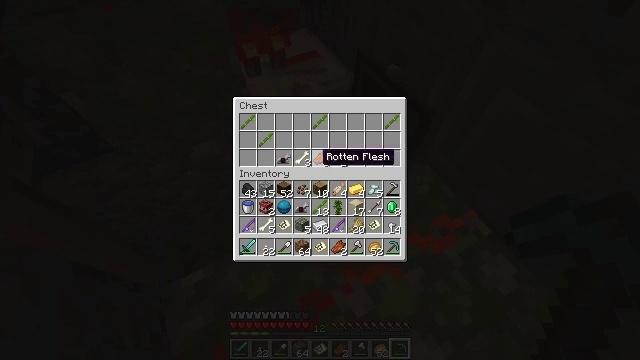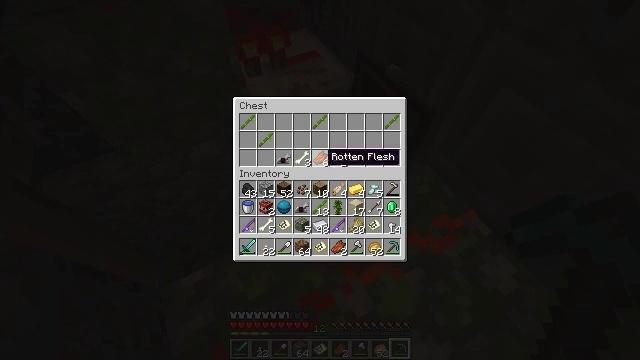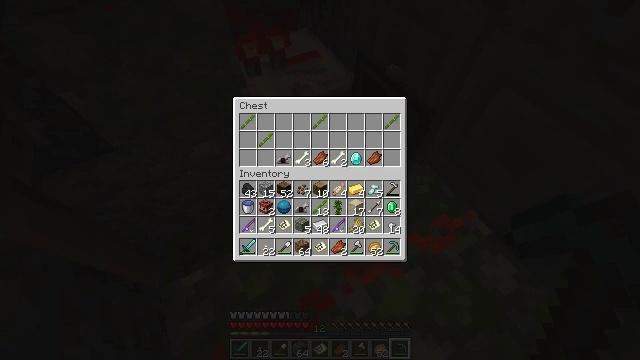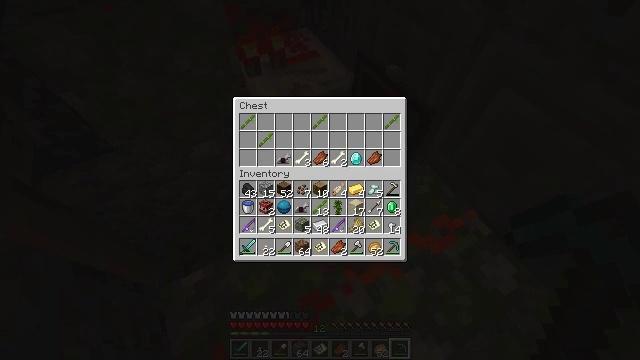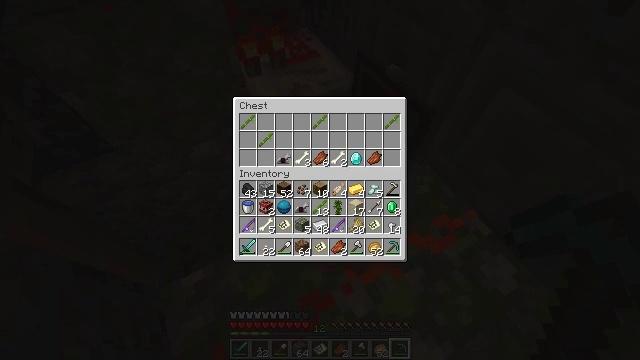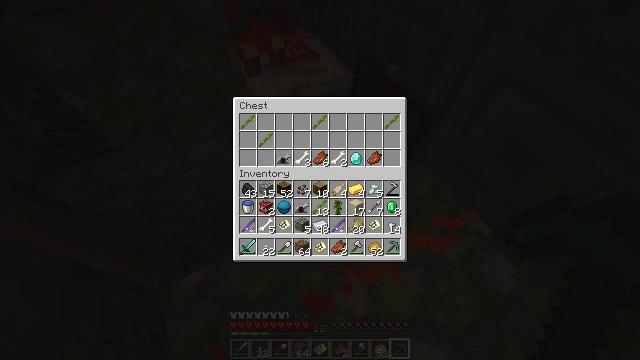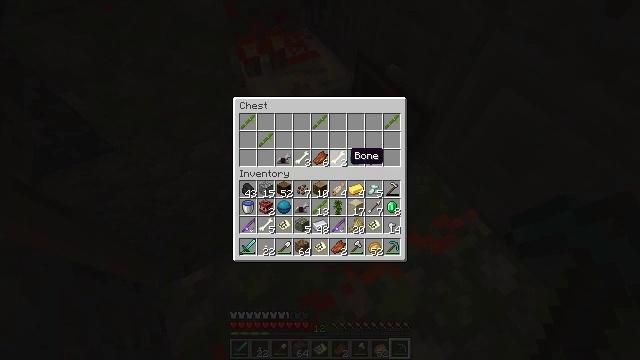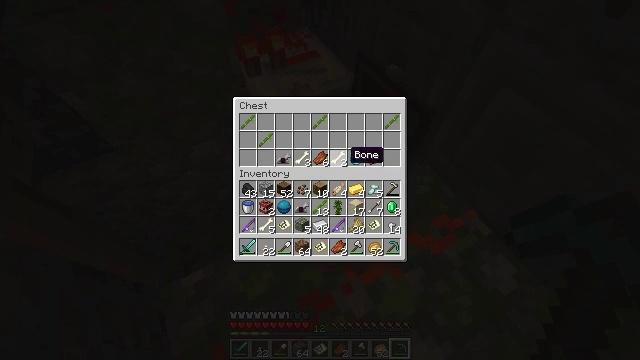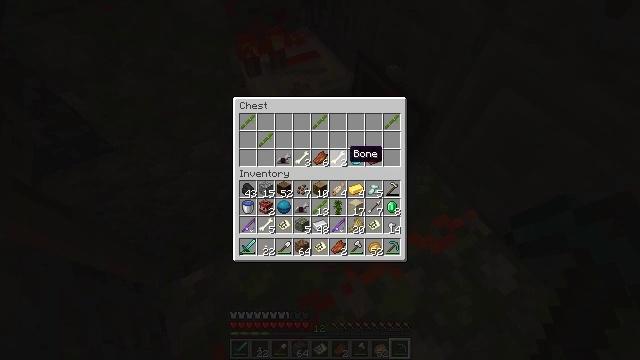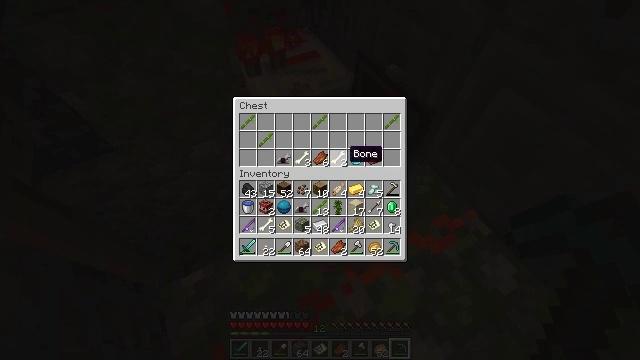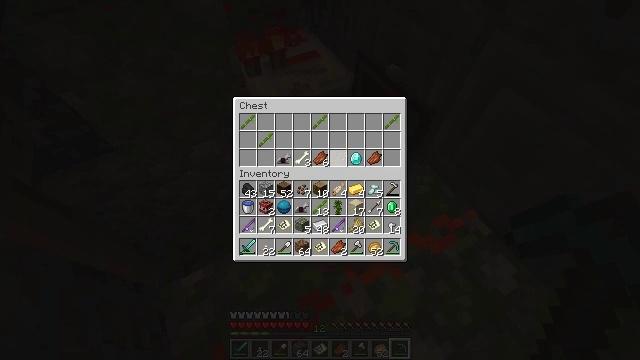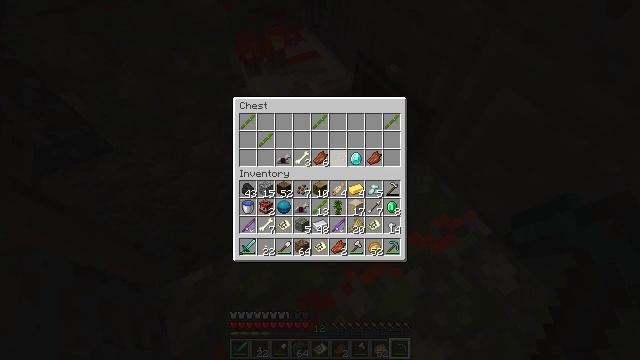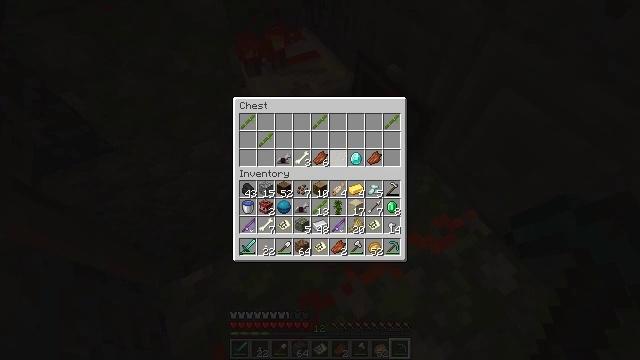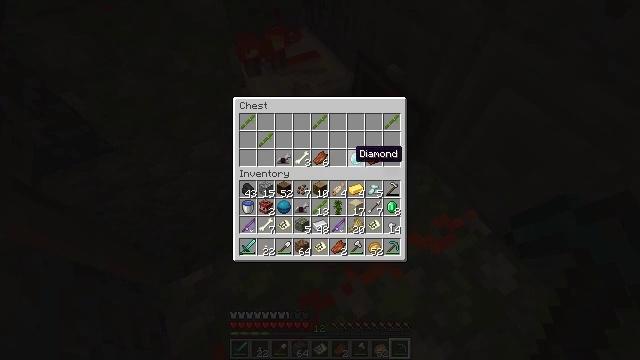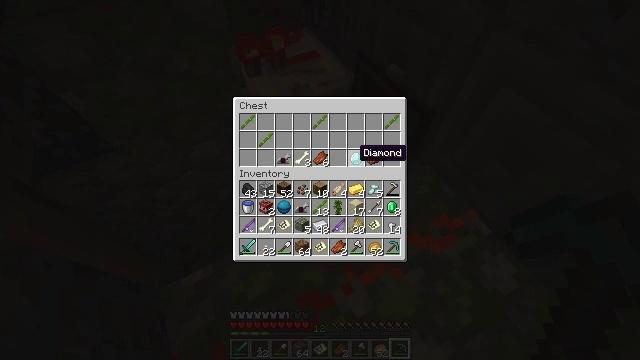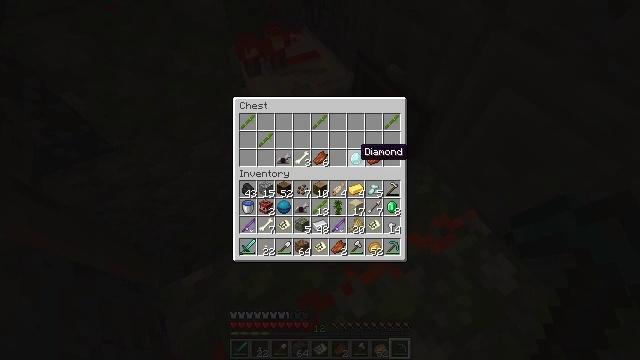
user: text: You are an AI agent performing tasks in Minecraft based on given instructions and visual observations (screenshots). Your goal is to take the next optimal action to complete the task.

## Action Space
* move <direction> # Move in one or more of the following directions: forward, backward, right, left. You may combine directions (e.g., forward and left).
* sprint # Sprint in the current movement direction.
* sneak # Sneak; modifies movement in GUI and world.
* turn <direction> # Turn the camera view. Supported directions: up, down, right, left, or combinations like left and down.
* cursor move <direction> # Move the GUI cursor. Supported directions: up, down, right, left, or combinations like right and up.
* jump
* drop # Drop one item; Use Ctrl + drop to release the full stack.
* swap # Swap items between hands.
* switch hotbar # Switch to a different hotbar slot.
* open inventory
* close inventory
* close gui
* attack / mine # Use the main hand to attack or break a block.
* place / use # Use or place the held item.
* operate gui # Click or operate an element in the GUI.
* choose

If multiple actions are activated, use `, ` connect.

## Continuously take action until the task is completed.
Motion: motion action
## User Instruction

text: Break the vines.
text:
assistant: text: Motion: no_op
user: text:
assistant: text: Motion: cursor move right
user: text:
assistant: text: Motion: cursor move right
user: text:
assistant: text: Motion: no_op
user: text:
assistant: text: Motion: no_op
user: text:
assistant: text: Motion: no_op
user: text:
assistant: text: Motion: no_op
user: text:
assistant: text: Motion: no_op
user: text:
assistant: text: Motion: no_op
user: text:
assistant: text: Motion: sneak, operate gui
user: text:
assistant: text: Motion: sneak, operate gui
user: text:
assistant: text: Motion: sneak, operate gui
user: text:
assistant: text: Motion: sneak
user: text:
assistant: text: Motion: sneak
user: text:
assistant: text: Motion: sneak
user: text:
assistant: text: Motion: sneak, operate gui
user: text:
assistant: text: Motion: sneak, operate gui
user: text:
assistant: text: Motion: sneak, operate gui
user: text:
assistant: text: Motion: sneak
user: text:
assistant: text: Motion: sneak
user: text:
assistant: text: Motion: sneak
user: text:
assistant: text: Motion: sneak, cursor move left
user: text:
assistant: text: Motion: sneak, cursor move left
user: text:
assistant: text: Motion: sneak, cursor move left and up
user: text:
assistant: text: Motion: sneak, cursor move left
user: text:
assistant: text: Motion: sneak
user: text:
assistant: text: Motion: sneak
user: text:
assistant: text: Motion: sneak
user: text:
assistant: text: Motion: sneak
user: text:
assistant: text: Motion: sneak